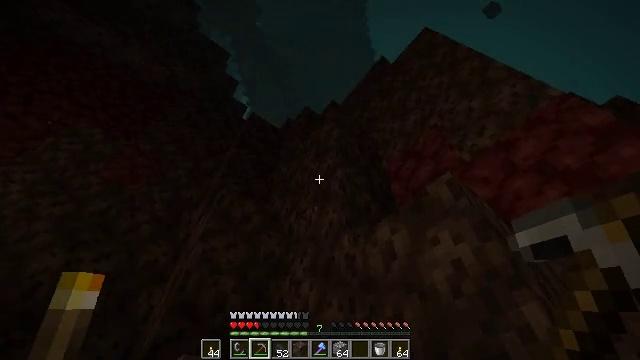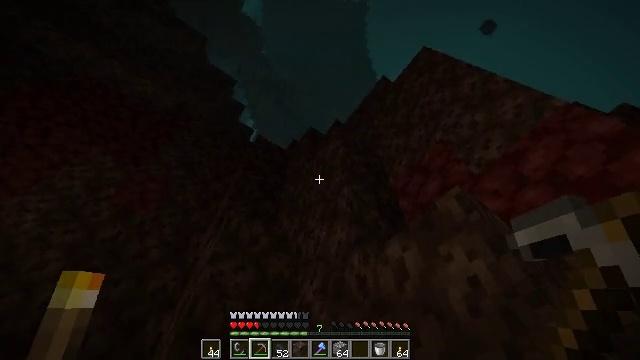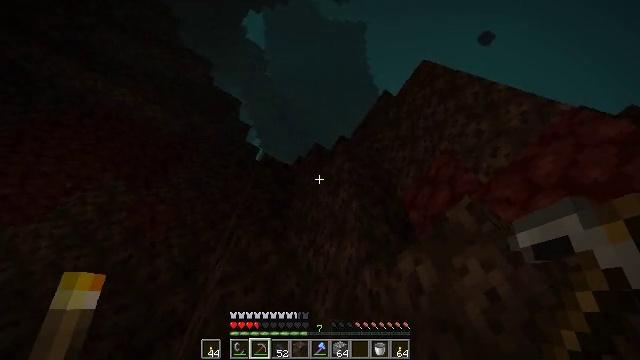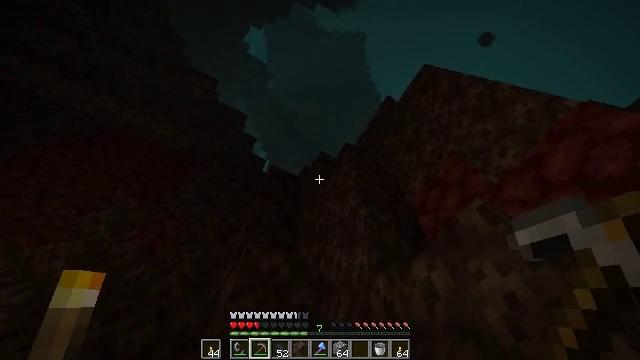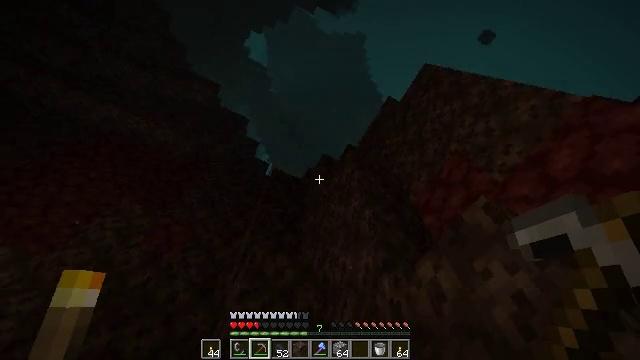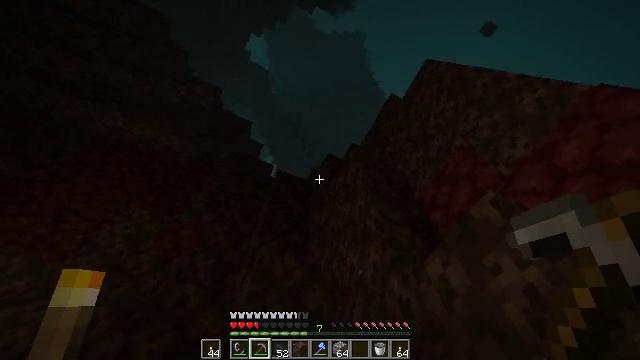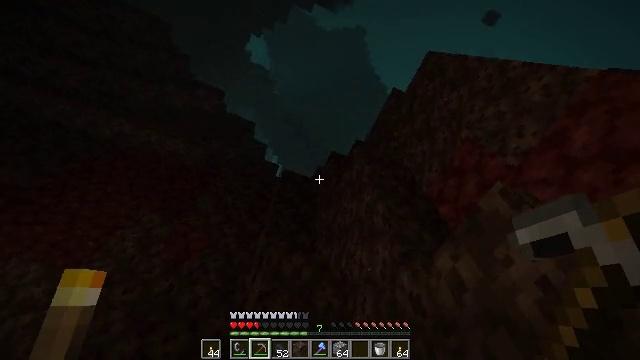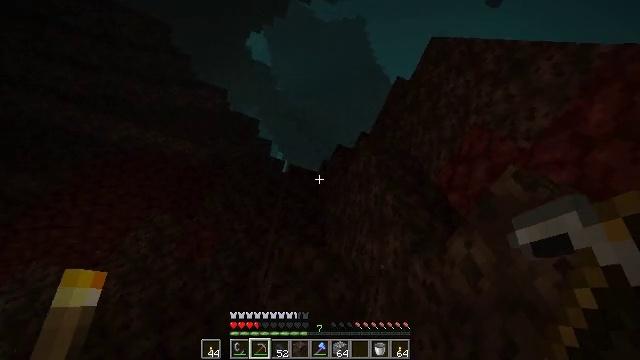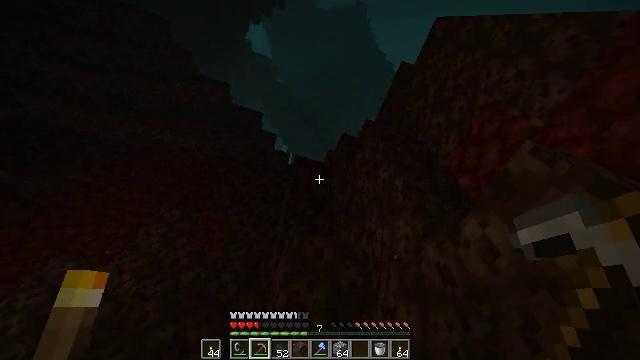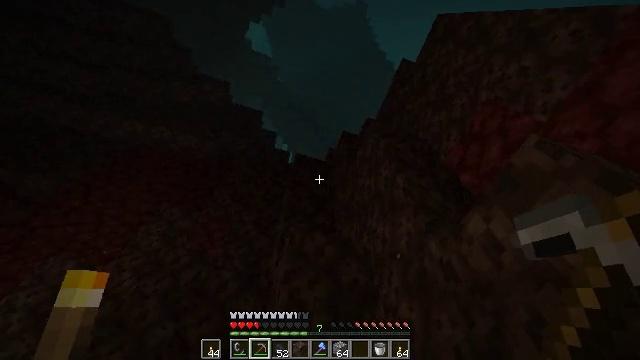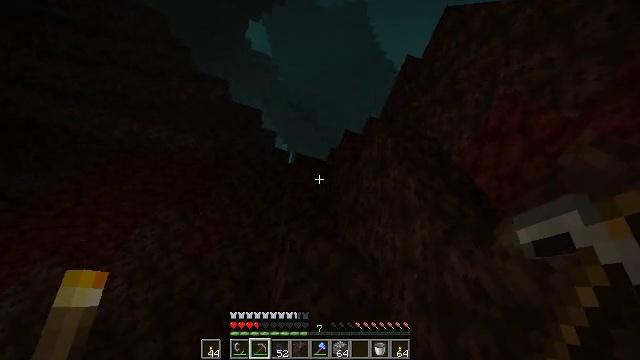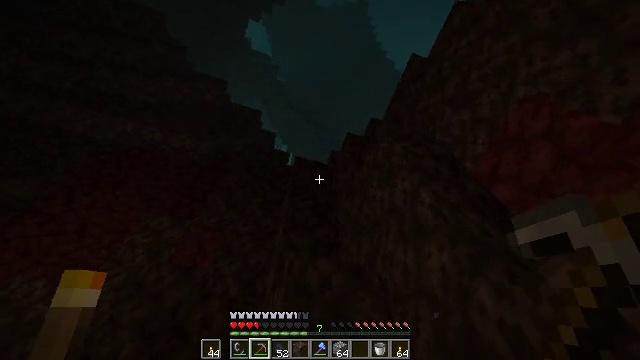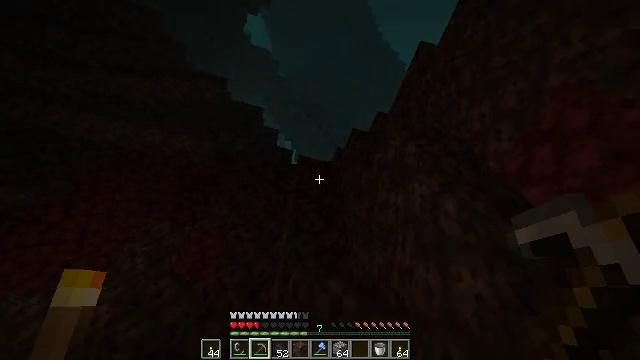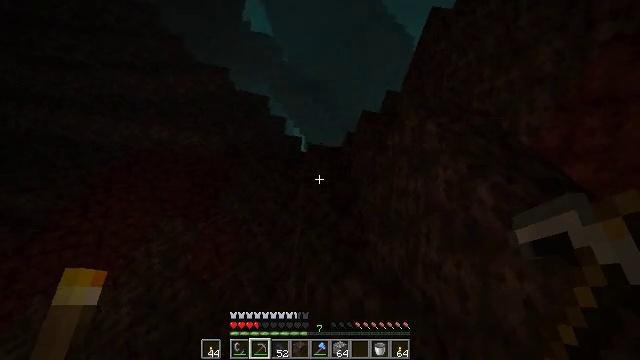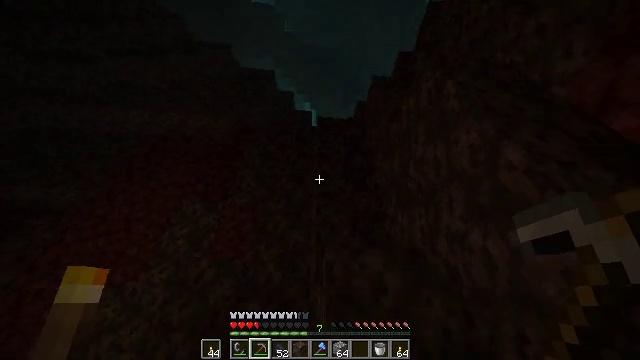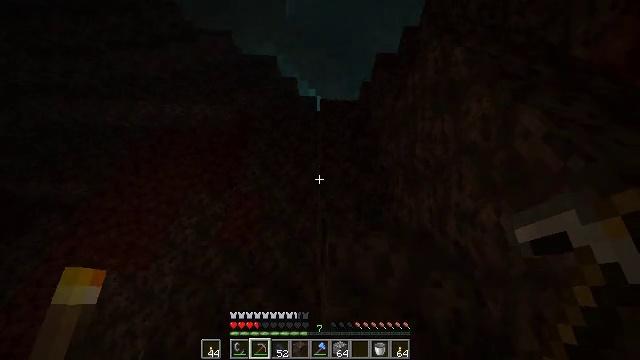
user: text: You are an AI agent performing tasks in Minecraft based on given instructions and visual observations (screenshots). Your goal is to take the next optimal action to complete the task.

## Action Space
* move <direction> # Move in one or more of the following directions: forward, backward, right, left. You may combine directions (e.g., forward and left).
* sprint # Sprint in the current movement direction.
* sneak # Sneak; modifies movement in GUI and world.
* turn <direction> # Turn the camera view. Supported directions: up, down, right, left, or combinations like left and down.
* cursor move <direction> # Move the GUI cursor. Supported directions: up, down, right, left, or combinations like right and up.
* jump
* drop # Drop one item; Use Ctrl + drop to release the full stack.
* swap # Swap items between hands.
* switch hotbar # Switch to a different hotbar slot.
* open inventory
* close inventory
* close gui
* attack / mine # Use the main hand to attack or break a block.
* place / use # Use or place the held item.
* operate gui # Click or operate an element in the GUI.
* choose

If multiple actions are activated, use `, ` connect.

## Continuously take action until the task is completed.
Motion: motion action
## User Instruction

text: Gather soul sand from the Nether.
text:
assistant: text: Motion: turn left and up
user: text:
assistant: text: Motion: turn left and up
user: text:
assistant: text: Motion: turn left and up
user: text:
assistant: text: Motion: turn left
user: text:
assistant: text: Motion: turn left
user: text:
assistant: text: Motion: turn left
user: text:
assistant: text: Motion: move forward and move right, turn left and down
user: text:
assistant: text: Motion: move forward and move right, turn left and down
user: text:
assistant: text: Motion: move forward and move right
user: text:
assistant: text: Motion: move forward and move right, jump
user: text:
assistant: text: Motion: move forward and move right, jump
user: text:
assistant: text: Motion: move forward and move right, turn left and down, jump
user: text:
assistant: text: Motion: move forward and move right, turn left and down, jump
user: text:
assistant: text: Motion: move forward and move right, turn left and down, jump
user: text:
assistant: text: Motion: move forward and move right, turn left and down
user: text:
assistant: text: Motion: move forward and move right, turn left and down
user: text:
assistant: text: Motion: move forward and move right, turn left
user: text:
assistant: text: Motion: move forward and move right
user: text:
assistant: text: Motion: move right, turn down
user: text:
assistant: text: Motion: move right, turn right and down
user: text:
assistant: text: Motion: move right, turn down
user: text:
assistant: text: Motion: no_op
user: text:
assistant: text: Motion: no_op
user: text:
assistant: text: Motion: move forward
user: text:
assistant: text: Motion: move forward, turn down
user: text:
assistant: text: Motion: move forward, turn right and down, jump
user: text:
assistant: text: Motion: move forward, jump
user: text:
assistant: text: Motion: move forward, jump
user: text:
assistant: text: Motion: move forward, jump
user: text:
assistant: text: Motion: move forward, jump